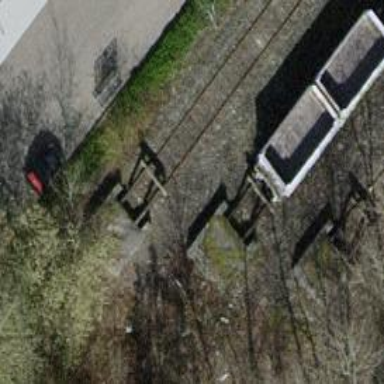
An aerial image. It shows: Single railway spur track.